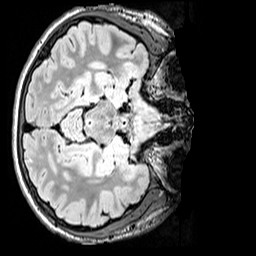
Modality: FLAIR
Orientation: axial
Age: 13
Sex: male
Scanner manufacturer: siemens
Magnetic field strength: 3 T
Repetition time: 5 s
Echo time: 0.388 s